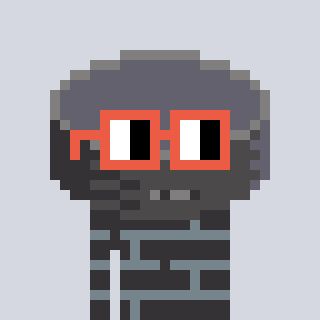
a pixel art character with square orange glasses, a hockey puck-shaped head and a grayscale-colored body on a cool background